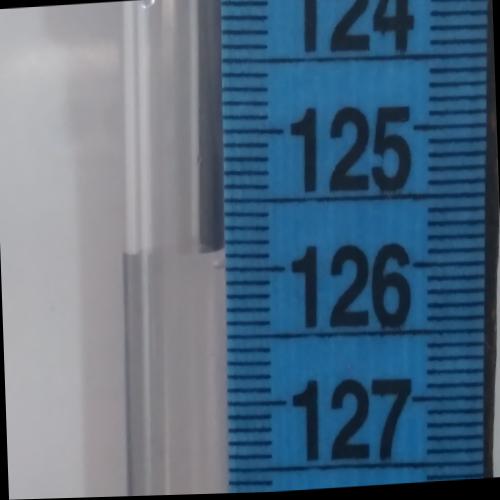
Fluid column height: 125.9 cm